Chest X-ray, PA view. Patient: 65 years old, sex F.
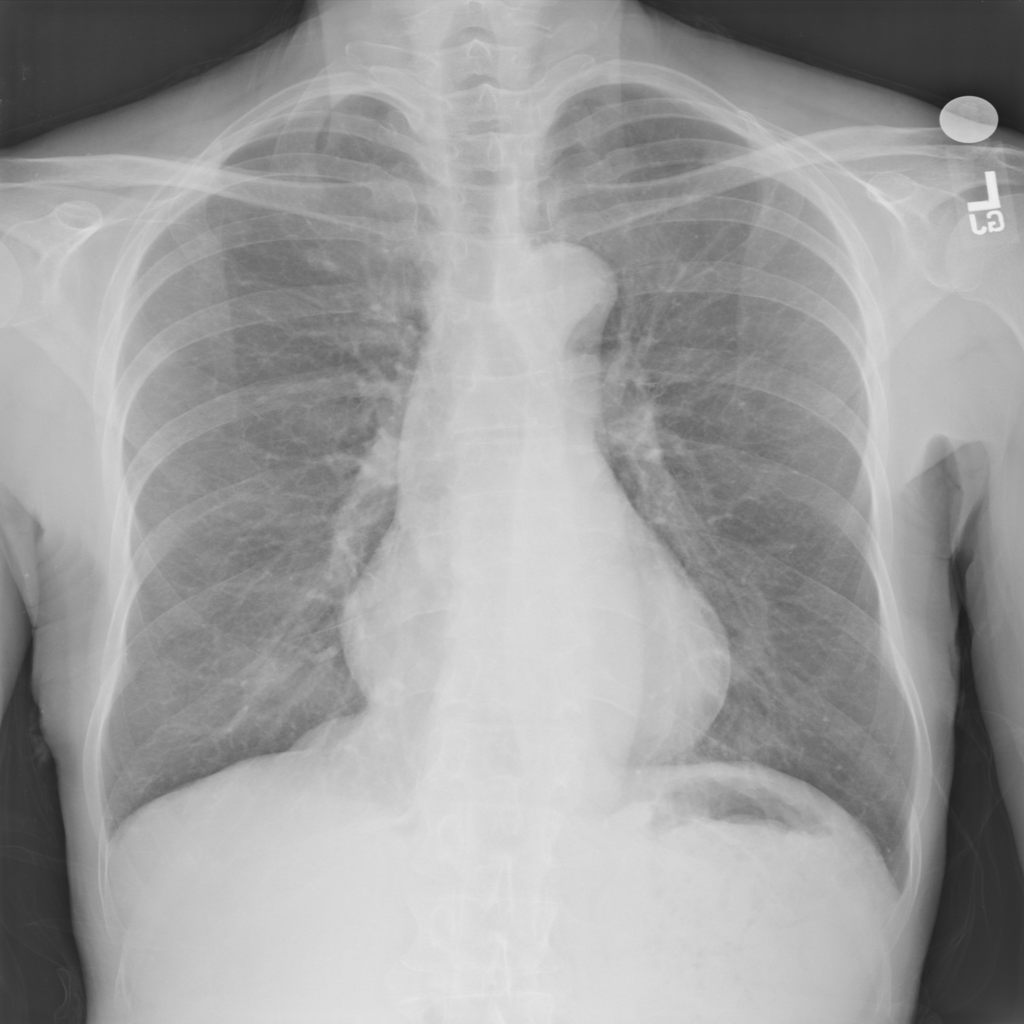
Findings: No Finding